Question: I have a div with code
'''
.popupClass {
width: 632px;
height: 210px;
position: absolute;
bottom:0;
margin-bottom: 60px;
}
<div class="popupClass">
<div style="margin-left: 90px; width: 184px; height: 210px; position:relative; z-index:1" id="mainMenuDiv" hidden>
<img style="z-index:2;" id="menu" src="images/popup.png" width="184" height= "210" alt="menu_btn"/>
<a href="categories.php" style="bottom:-80px;" >Categories</a>
<ul>
<li><a href="categories.php" >Categories</a></li>
<li><a href="about.php" >About Us</a></li>
</ul>
</div>
<div style="margin-left: 190px; width: 184px;" id="shareDiv" hidden>
<img id="menu" style="margin-left: 90px" class="clicker" src="images/popup.png" width="184" height= "210" alt="menu_btn"/>
</div>
<div id="dDiv" hidden>
<img id="menu" style="margin-left: 90px" class="clicker" src="images/popup.png" width="184" height= "210" alt="menu_btn"/>
</div>
</div>
'''

the problem, is i want to show the ul on top of the Image is such that, i can't add it to div backgrond otherwise it will get croped at some places because of div settings. How can i make the ul appear on top of img
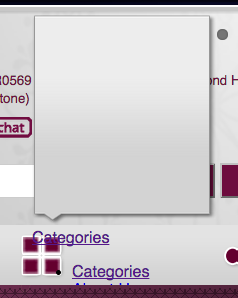
Answer: There you go:
'''
<div style="margin-left: 90px; width: 184px; height: 210px; " id="mainMenuDiv">
<img style="position:absolute;z-index:1; top:80px" id="menu" src="http://placehold.it/350x150"/>
<ul style="position:absolute;z-index:2;">
<li><a href="categories.php" >Categories</a></li>
<li><a href="about.php" >About Us</a></li>
</ul>
</div>
'''
EDIT:
I am not entirely sure what exactly you want to achieve, but if edits to markup are an option, I got slightly simplified version of your code, which does exactly what you asked - it places menu items inside menu wrapper ON TOP of your html image.
So here is the markup:
'''
<div class="popupClass">
<img id="menu" src="http://placehold.it/350x150" alt="menu_btn" />
<div id="menuWrapper">
<a href="categories.php" class="link">Categories</a>
<ul>
<li>
<a href="categories.php">Categories</a>
</li>
<li>
<a href="about.php">About Us</a>
</li>
</ul>
</div>
</div>
'''
and here is CSS:
'''
#menu {
width:184px;
height:210px;
}
#menuWrapper {
position:absolute;
top:50px;
left:30px;
}
.link {
display:block;
}
'''
Obviously CSS can be inlined, but not recommended. Whole effect achieved by wrapping up menu items in a div container and positioning it absolutely, which gives you an option of using top, left, right and bottom to move whole lot regarding its parent.
If this is what you need then cool, if not let me know so I can adjust the code.